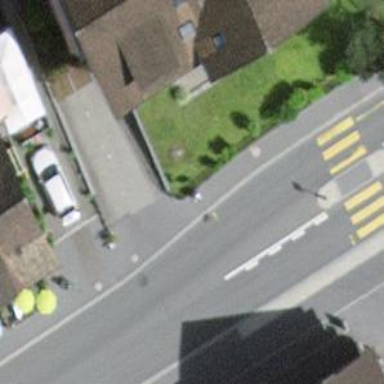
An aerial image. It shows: Bus stop with platform for public transport.